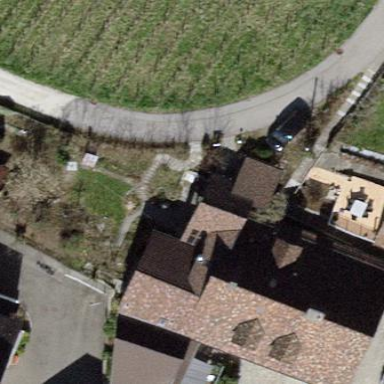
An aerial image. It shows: Terrace building.